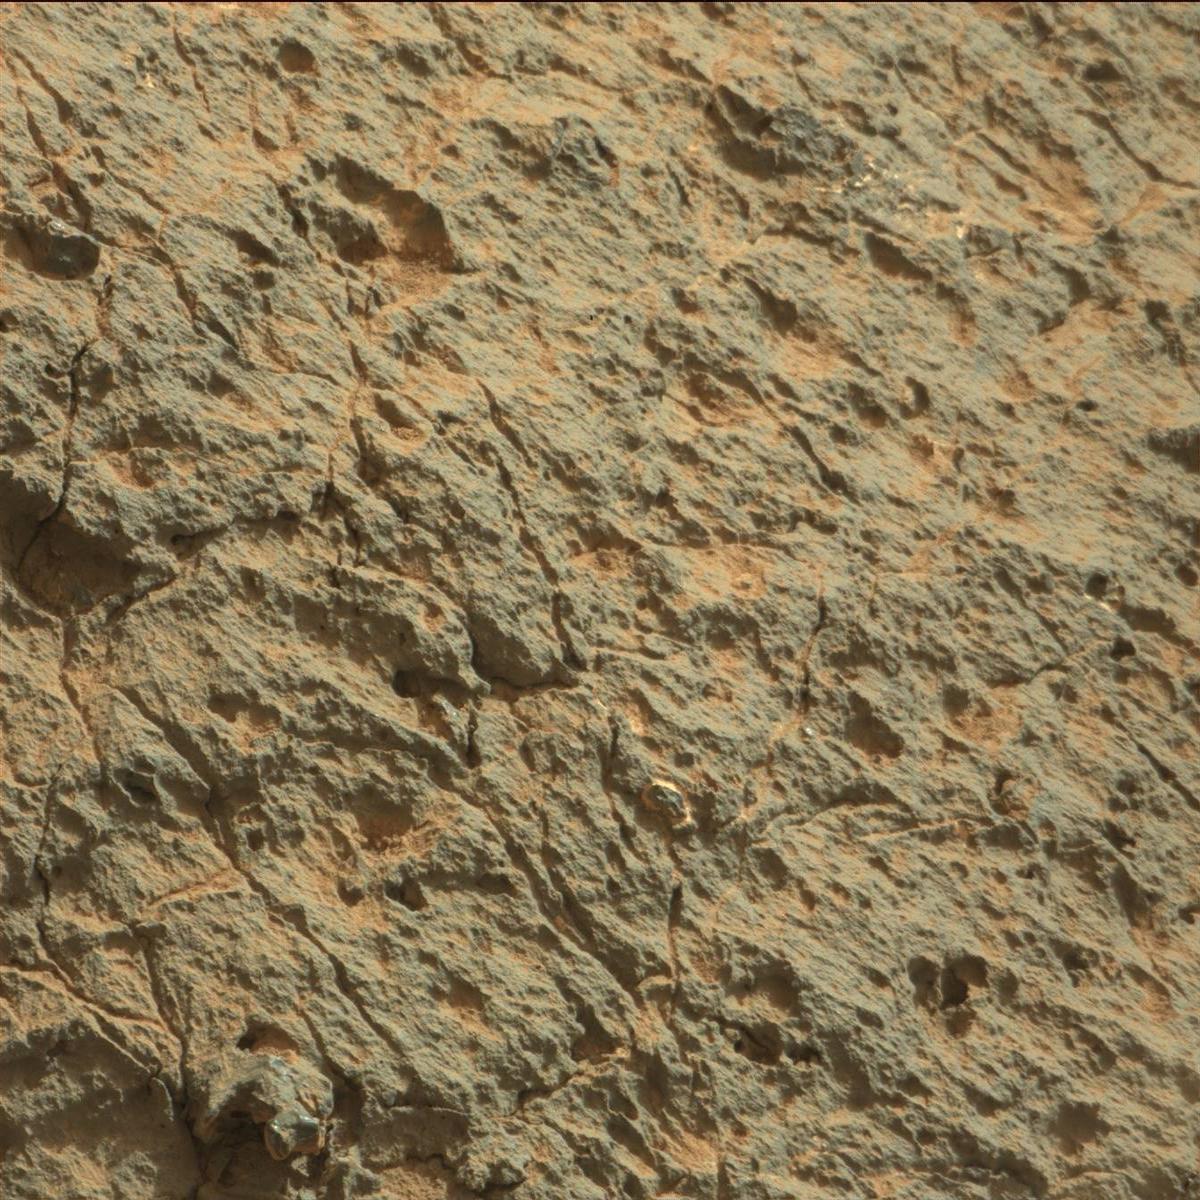
Terrain classes present: Bedrock, Sand / Soil